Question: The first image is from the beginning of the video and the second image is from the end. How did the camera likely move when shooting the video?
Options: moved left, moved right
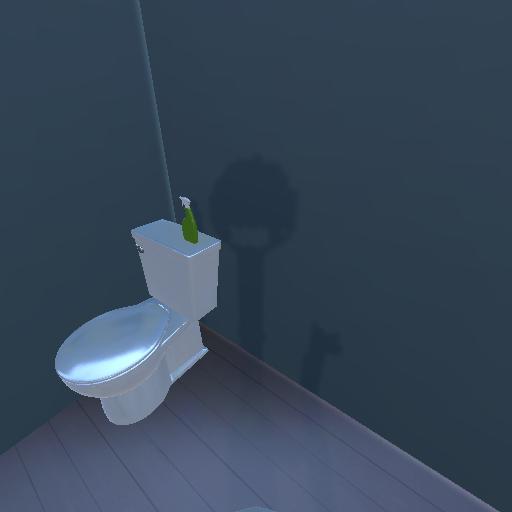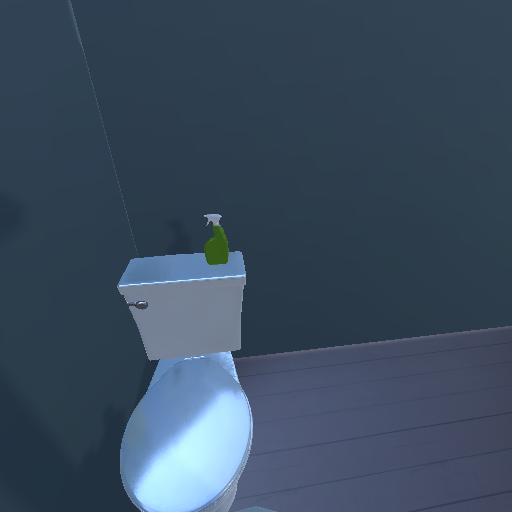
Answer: moved left